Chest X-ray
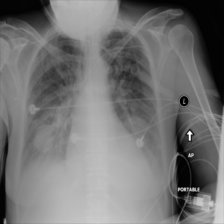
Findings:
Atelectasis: negative
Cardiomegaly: negative
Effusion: positive
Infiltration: negative
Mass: positive
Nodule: negative
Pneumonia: negative
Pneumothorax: negative
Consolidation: negative
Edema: negative
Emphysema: negative
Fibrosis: negative
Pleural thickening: negative
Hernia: negative